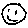
Label: smiley face